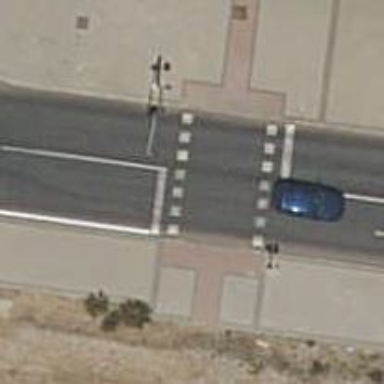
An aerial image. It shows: Road crossing with traffic signals.